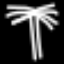
Label: palm tree